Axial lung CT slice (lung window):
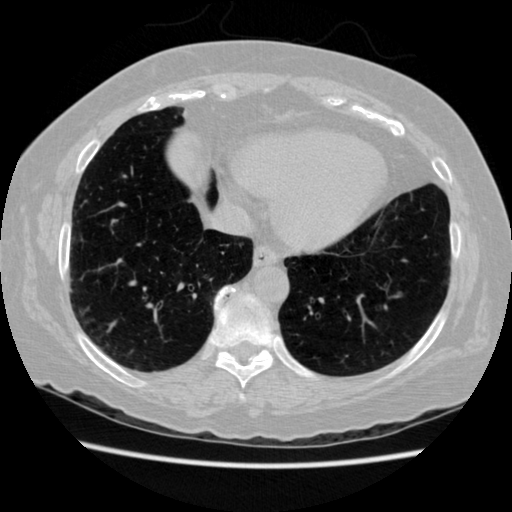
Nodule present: no